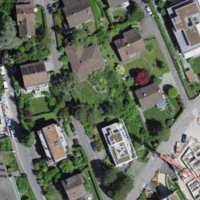
EUNIS habitat code: 55
Species observed at this site:
Asplenium scolopendrium
Cirsium arvense
Neottia ovata
Veronica persica
Buxus sempervirens